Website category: camera
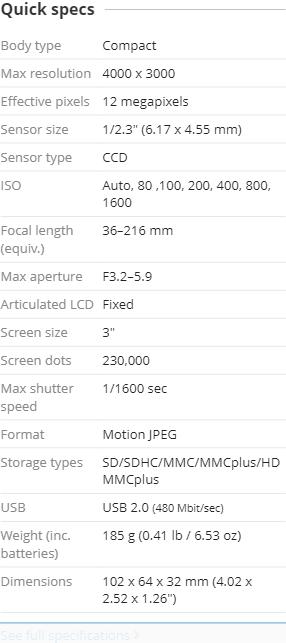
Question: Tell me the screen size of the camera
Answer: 3

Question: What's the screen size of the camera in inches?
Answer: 3

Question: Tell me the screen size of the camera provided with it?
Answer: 3

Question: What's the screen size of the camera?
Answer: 3

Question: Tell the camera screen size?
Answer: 3

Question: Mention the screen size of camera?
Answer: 3

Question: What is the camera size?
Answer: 3

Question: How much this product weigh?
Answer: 185 g (0.41 lb / 6.53 oz )

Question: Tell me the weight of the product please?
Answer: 185 g (0.41 lb / 6.53 oz )

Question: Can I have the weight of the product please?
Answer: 185 g (0.41 lb / 6.53 oz )

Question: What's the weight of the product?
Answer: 185 g (0.41 lb / 6.53 oz )

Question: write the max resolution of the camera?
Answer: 4000 x 3000

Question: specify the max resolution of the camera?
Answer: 4000 x 3000

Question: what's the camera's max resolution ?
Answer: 4000 x 3000

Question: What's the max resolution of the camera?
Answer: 4000 x 3000

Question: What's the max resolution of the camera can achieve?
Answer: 4000 x 3000

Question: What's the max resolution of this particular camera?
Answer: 4000 x 3000

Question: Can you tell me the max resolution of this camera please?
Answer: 4000 x 3000

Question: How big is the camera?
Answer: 102 x 64 x 32 mm (4.02 x 2.52 x 1.26 )

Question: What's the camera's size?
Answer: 102 x 64 x 32 mm (4.02 x 2.52 x 1.26 )

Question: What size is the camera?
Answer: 102 x 64 x 32 mm (4.02 x 2.52 x 1.26 )

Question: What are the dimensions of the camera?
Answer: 102 x 64 x 32 mm (4.02 x 2.52 x 1.26 )

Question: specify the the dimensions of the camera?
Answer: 102 x 64 x 32 mm (4.02 x 2.52 x 1.26 )

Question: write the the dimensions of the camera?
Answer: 102 x 64 x 32 mm (4.02 x 2.52 x 1.26 )

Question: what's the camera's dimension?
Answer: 102 x 64 x 32 mm (4.02 x 2.52 x 1.26 )